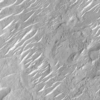
Label: not_dusty